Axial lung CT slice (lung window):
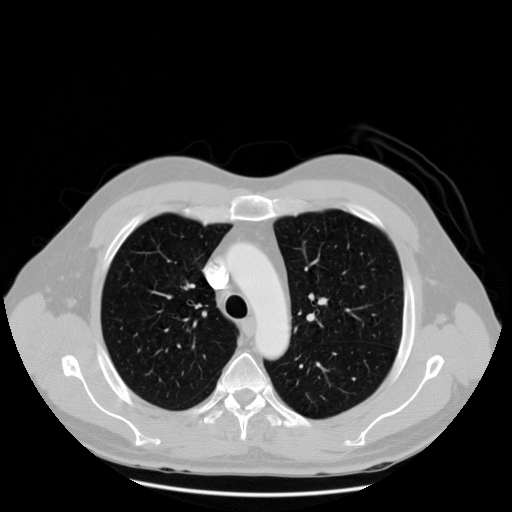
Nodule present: no